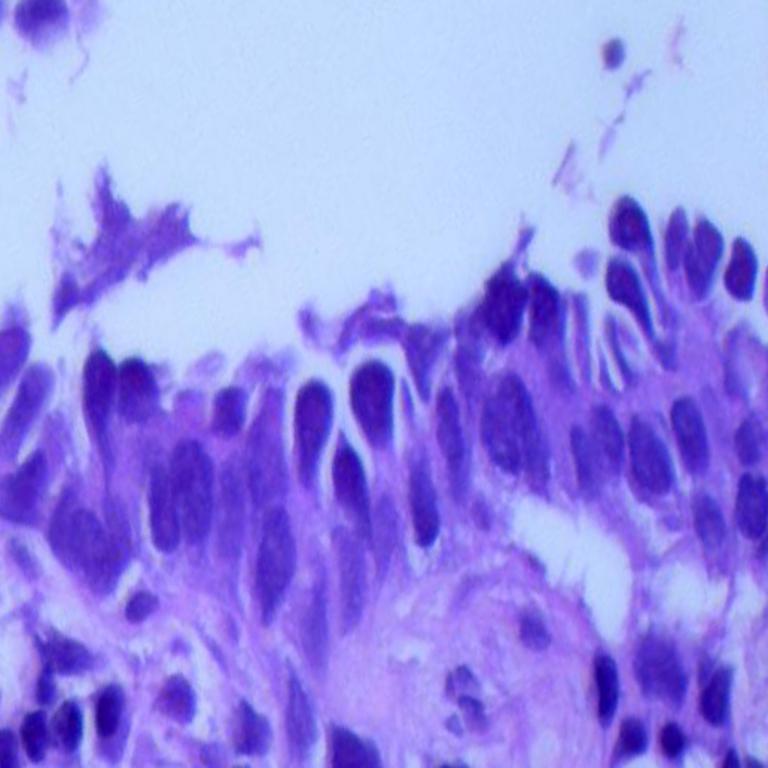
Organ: lung
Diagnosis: adenocarcinomas